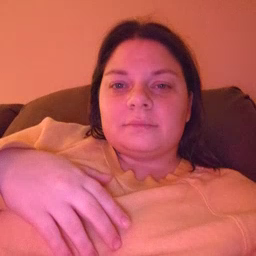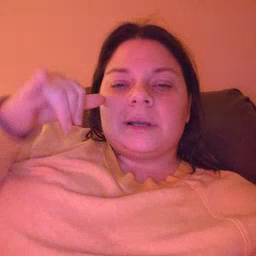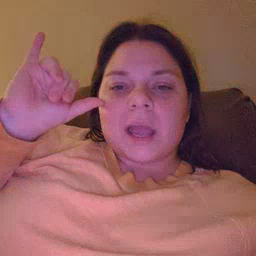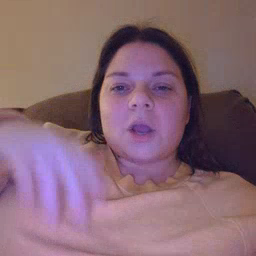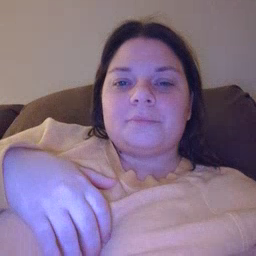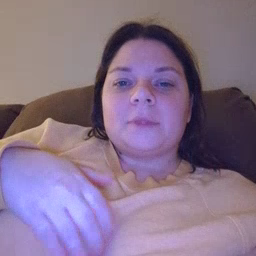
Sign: cow